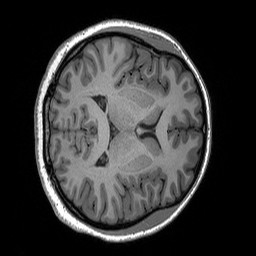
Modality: T1w
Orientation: axial
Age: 22
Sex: female
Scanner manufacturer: siemens
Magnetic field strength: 3 T
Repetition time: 2.3 s
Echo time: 0.00298 s